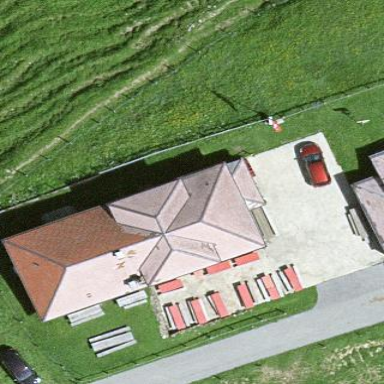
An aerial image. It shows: Restaurant in building.